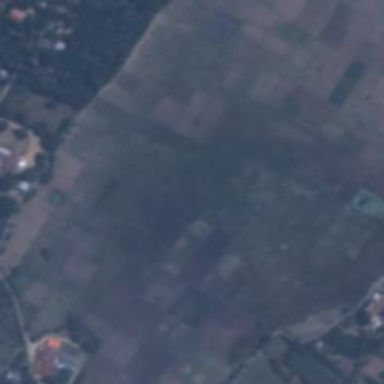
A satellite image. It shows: Farmland with rice crops.